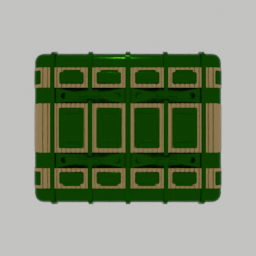
Label: mechanical